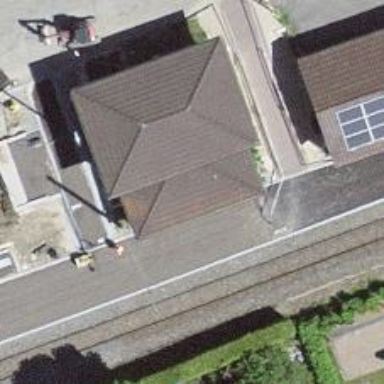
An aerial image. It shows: Railway halt station for public transport.